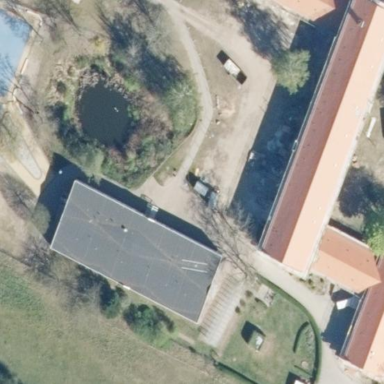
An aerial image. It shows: School building.